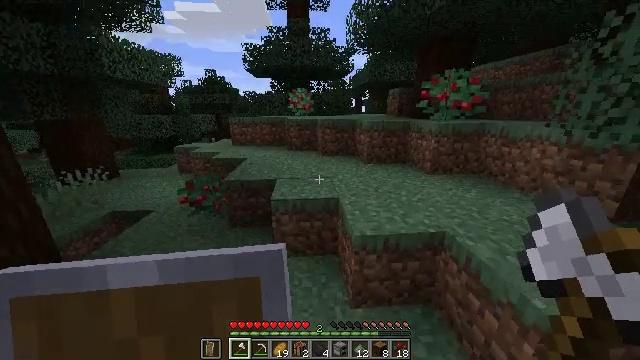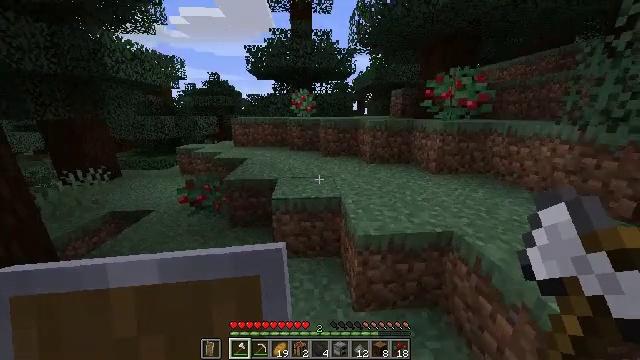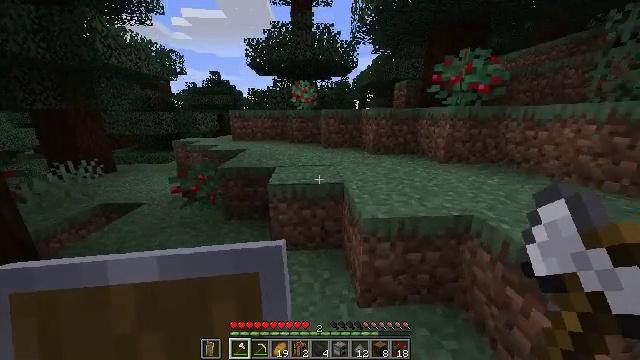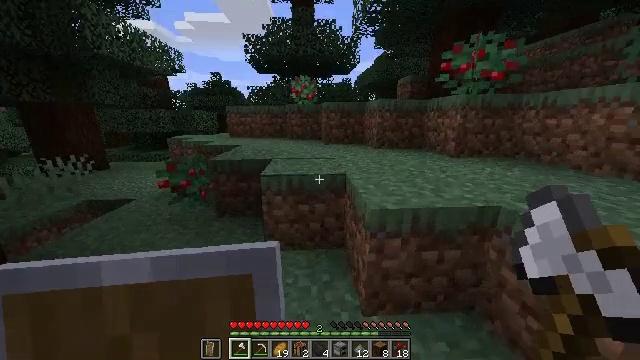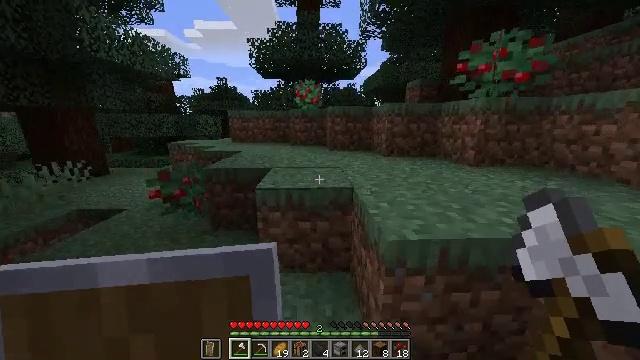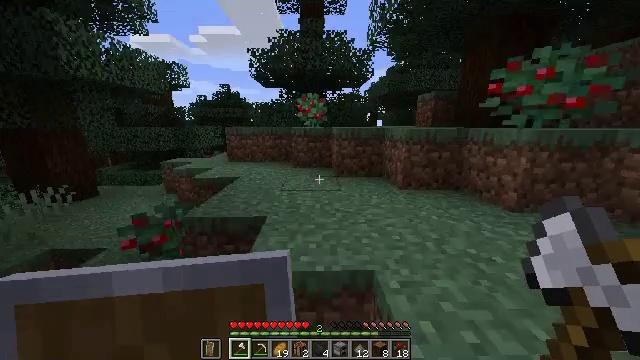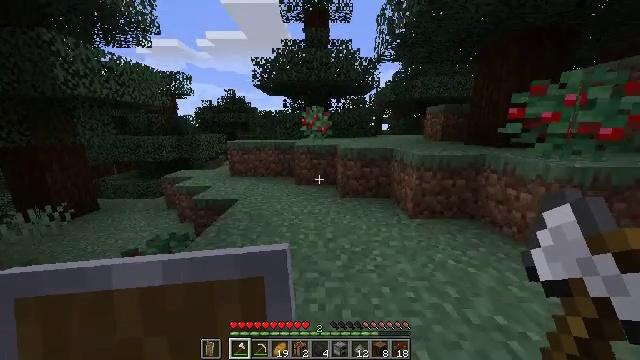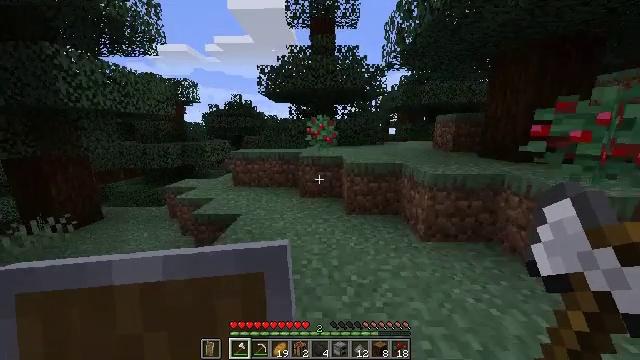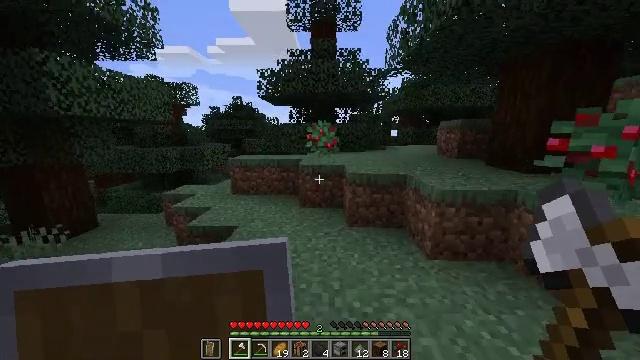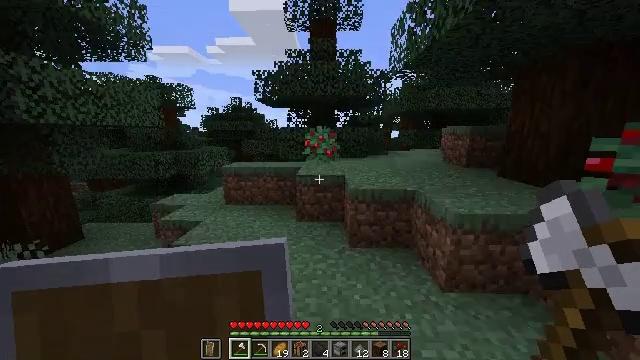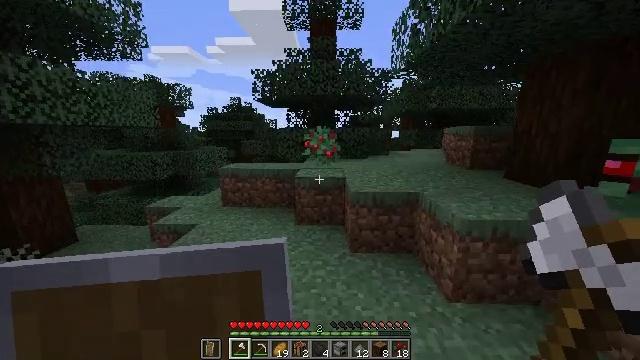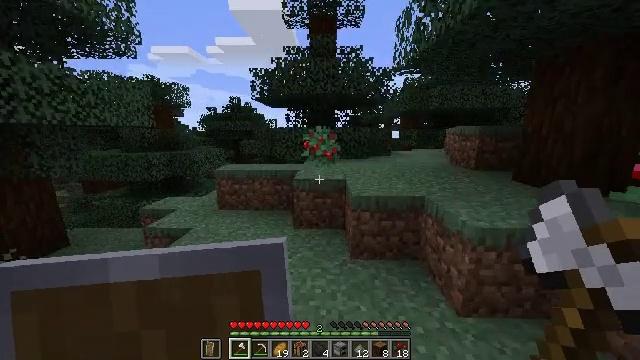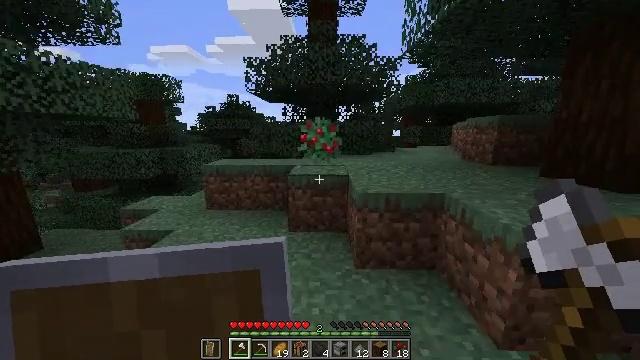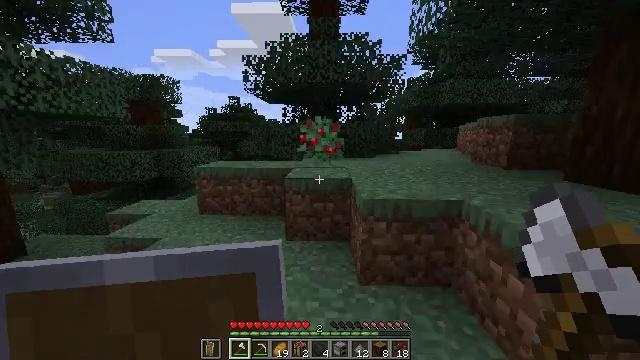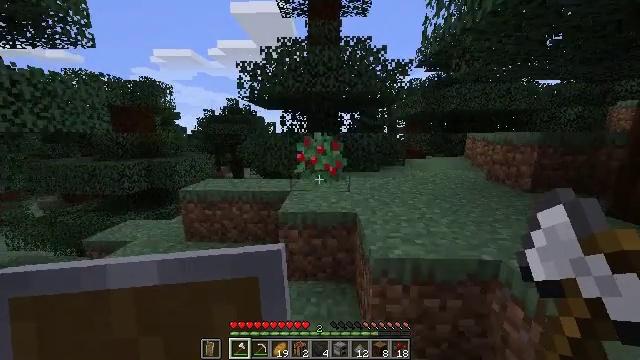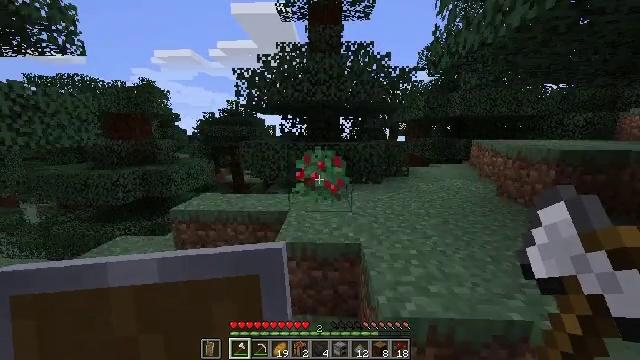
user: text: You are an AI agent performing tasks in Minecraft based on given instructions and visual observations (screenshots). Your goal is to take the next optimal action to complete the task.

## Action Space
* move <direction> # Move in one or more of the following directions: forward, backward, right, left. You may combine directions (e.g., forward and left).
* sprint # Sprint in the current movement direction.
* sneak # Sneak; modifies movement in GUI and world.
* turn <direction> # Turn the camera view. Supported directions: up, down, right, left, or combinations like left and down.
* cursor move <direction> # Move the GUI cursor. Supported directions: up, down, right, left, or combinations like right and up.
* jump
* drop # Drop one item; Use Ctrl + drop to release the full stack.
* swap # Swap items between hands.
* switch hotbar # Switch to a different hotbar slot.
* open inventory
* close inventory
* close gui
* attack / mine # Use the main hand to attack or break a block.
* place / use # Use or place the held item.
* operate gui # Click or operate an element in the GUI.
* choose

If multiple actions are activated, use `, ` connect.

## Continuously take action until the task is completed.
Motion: motion action
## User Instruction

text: Gather materials from the sweet berry bush.
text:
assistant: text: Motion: move forward, sprint
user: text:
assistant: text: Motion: move forward, sprint
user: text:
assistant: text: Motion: move forward, sprint
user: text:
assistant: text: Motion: move forward, sprint, turn left and up
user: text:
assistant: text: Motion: move forward, sprint, jump
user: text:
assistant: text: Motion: move forward, sprint, turn left, jump
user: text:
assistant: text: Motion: move forward, sprint, turn left, jump
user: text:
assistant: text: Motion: move forward, sprint, jump
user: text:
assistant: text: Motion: move forward, sprint, jump
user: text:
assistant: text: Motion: move forward, sprint, jump
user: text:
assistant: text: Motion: move forward, sprint, jump
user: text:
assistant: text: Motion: move forward, sprint
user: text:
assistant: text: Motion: move forward, sprint
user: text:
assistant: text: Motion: move forward, sprint, jump
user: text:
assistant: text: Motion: move forward, sprint, jump
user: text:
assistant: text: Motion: move forward, sprint, turn down, jump
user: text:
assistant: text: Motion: move forward, sprint, turn down, attack / mine, jump
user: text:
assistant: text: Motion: move forward, sprint, attack / mine, jump
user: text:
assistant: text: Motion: move forward, sprint, turn down, jump
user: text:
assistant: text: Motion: move forward, sprint, turn right and down, jump
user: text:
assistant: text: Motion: move forward, sprint, turn right and down, jump
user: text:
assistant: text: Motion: sprint, jump